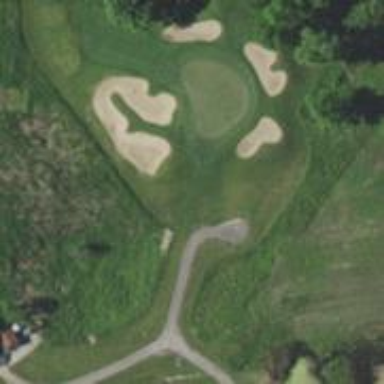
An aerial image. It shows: Service road designated as golf cart path.